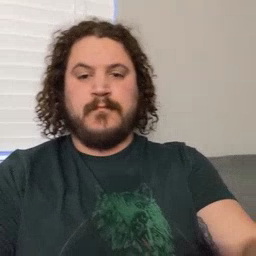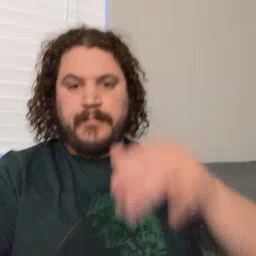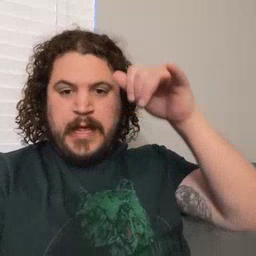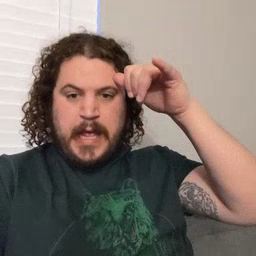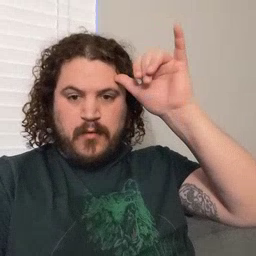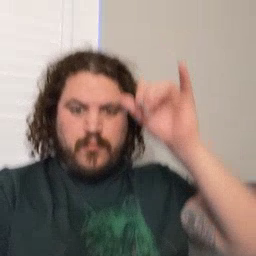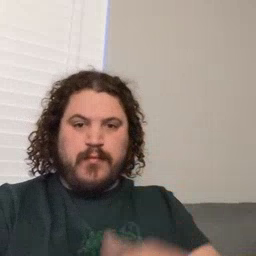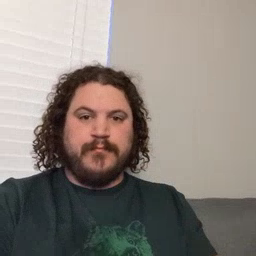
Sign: cow